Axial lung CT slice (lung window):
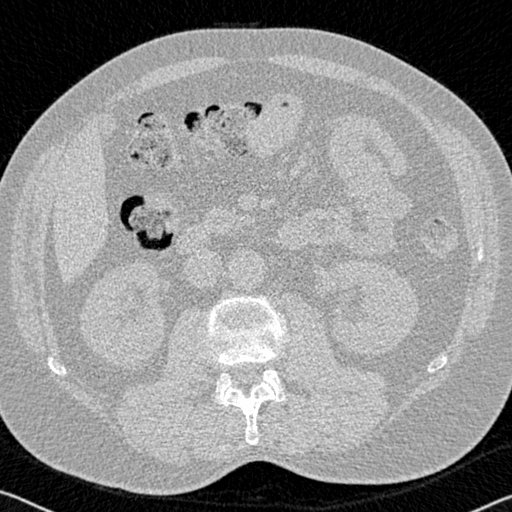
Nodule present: no